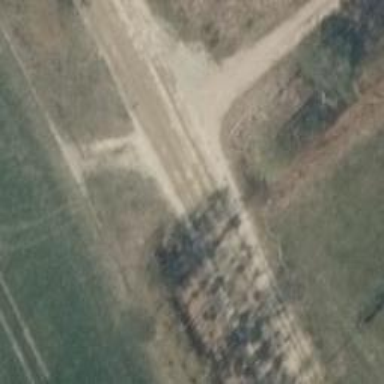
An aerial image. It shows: Service road with gravel surface and grade 2 track type.